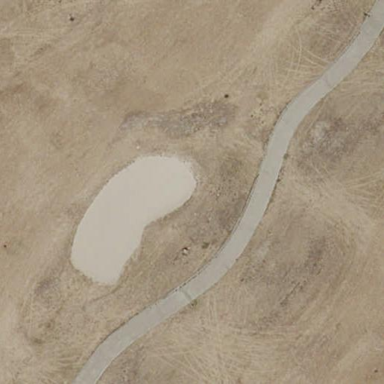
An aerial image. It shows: Bunker on golf course.